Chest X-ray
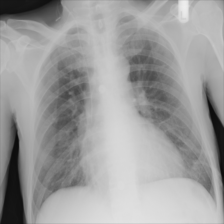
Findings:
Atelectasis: negative
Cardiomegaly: negative
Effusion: negative
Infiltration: negative
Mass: negative
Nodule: negative
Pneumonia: negative
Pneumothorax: negative
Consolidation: negative
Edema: negative
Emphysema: negative
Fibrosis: negative
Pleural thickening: negative
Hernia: negative